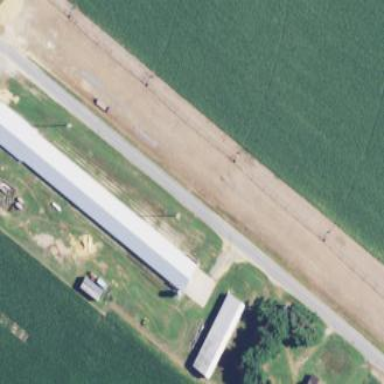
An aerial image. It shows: Farm auxiliary building.